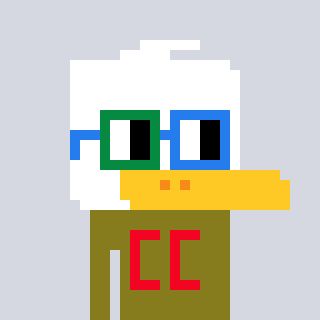
a pixel art character with square green and blue glasses, a duck-shaped head and a gunk-colored body on a cool background